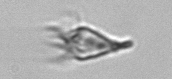
Label: Paratontonia_gracillima